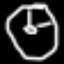
Label: clock